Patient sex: F
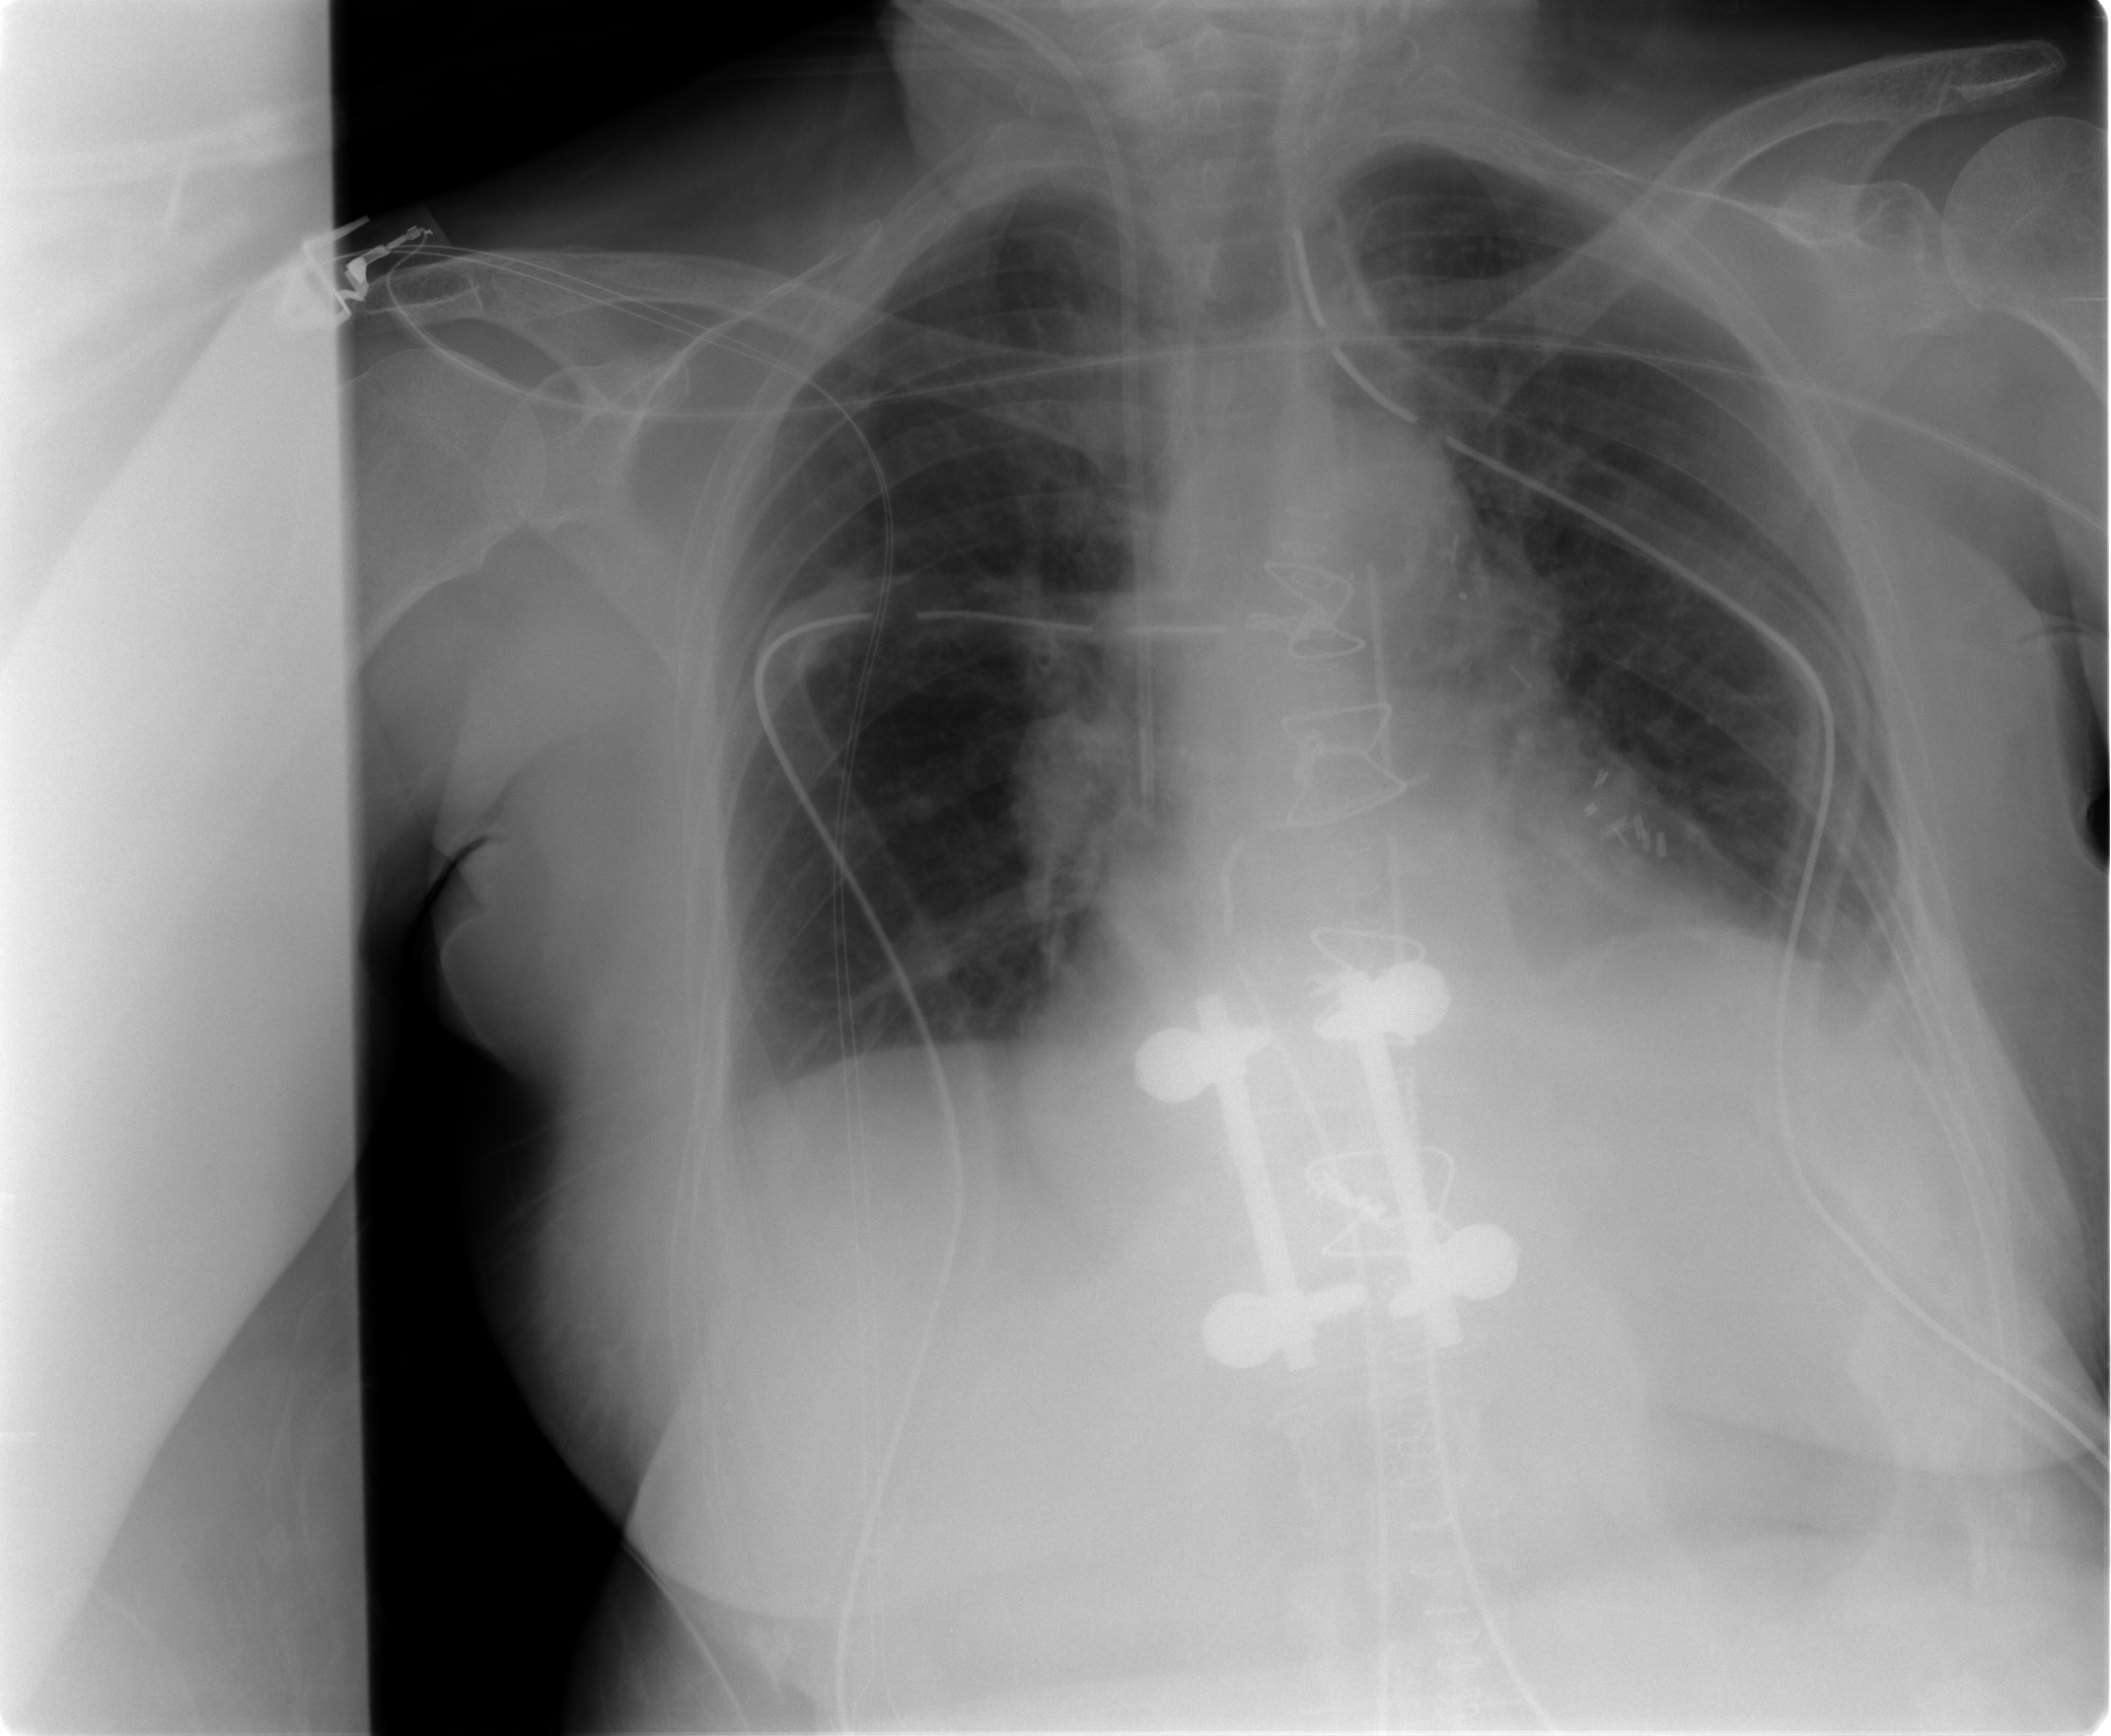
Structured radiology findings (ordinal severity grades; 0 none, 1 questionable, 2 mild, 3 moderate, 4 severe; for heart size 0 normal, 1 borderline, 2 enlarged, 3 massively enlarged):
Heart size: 2
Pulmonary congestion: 2
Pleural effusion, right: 1
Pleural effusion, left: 1
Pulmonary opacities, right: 0
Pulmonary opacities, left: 0
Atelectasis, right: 2
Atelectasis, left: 2